Question: On a Linux machine I want 'Matlab 2015a' to use Firefox instead of the (buggy) internal browser as help browser when running 'doc COMMAND' or pressing 'F1'.
How can I configure this in a 'startup.m' file?
I can not see the suggested browser option in 2015a preferences:

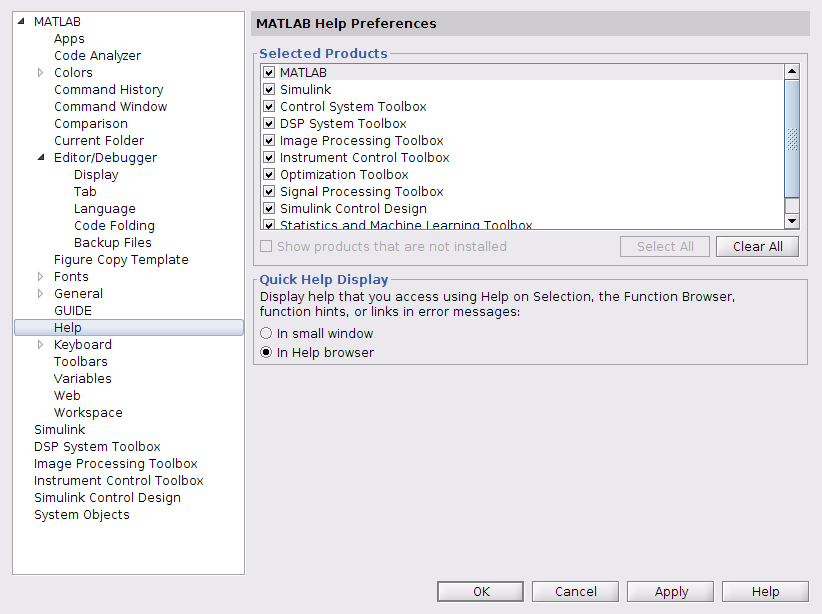
Answer: I think that unfortunately this is not possible anymore. Actually it used to be possible by shadowing the 'doc' function (see <URL> and though the 'doc' function is indeed shadowed:
'''
>> which('doc', '-all')
/home/.../doc.m
/usr/local/MATLAB/R2015a/toolbox/matlab/helptools/doc.m % Shadowed
'''
any call to 'doc' still opens the builtin 'doc'. The Matlab developpers have probably locked this possibility in the latest releases.
There is anyway a setting that may interest you: in the preferences you can choose to display the web-based documentation instead of the local one. So, if your local doc is broken, it may worth a try !

Best,